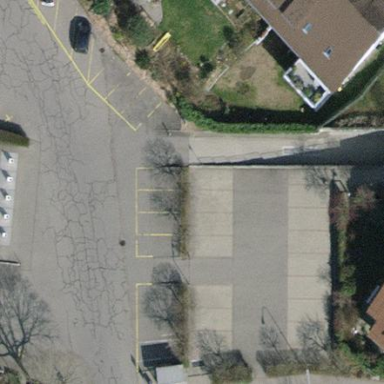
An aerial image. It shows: Parking area with surface.